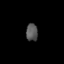
Tissue: lung
Cell type: Epithelial cells
Senescence score: 0.1205
Nuclear area (px): 198
Mean DAPI intensity: 86.869